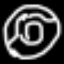
Label: donut